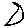
Label: moon